Aerial crown-view tile of a tropical tree (Barro Colorado Island, Panama), acquired 20250715:
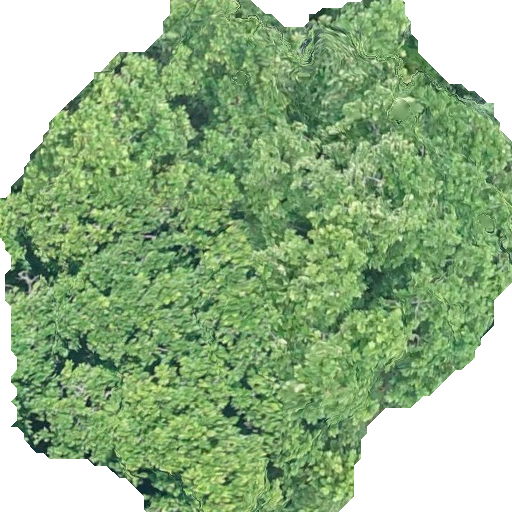
Species: Anacardium excelsum
GBIF accepted scientific name: Anacardium excelsum
Crown area: 313.035 m²